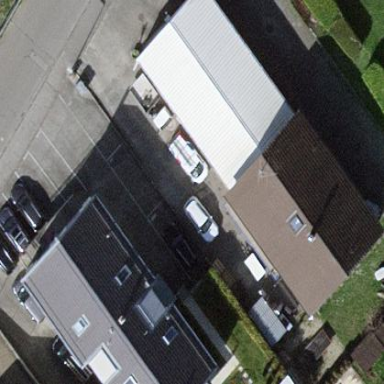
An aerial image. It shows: Commercial building.